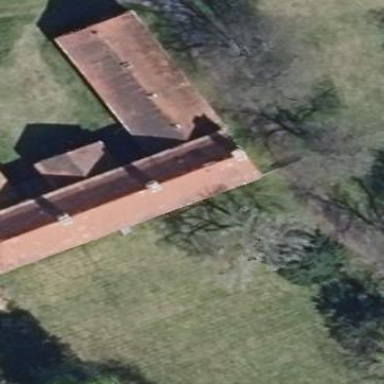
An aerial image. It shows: Part of building.